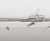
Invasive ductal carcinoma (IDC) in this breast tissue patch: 0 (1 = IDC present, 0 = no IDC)